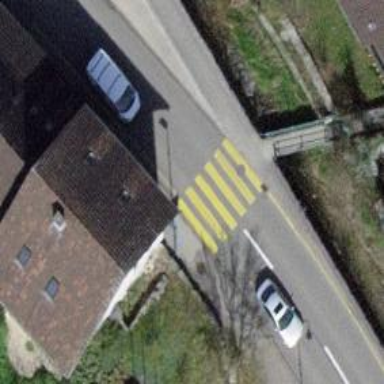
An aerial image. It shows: Uncontrolled zebra crossing on the road.